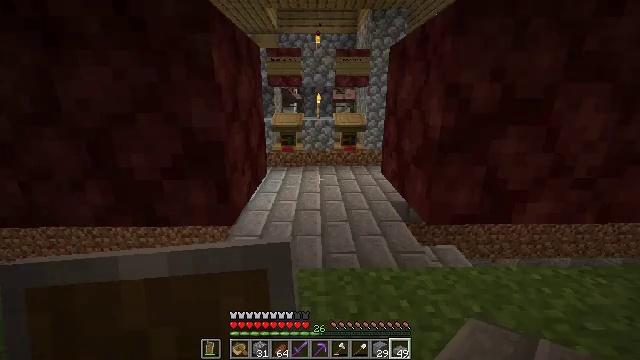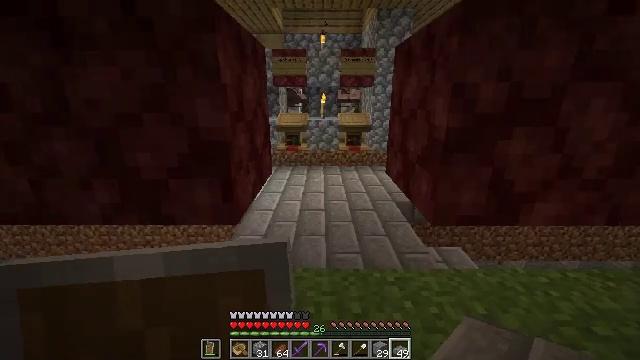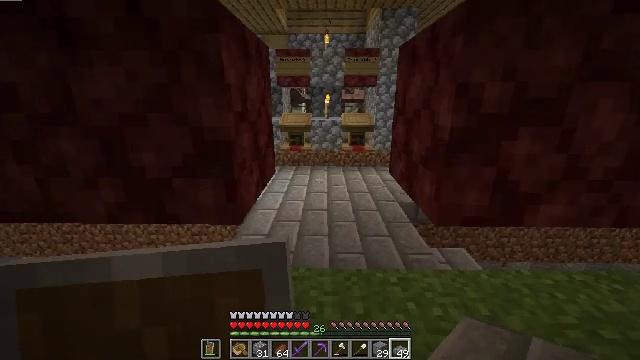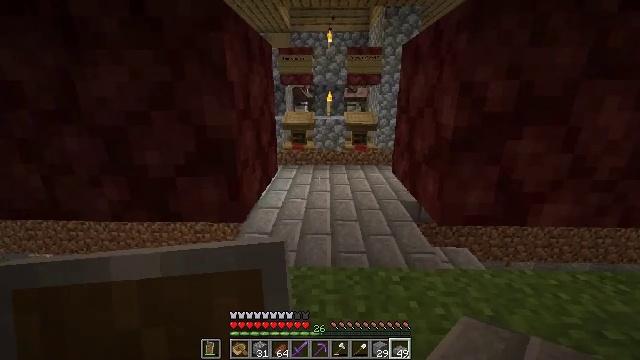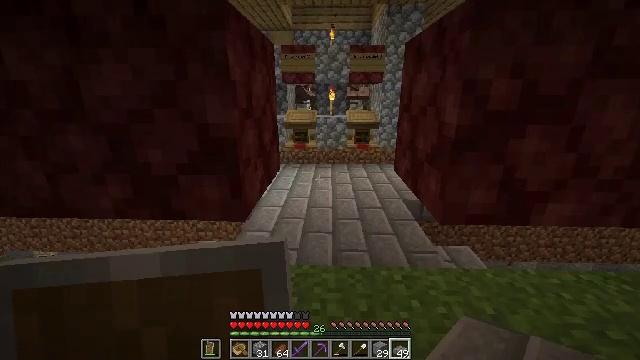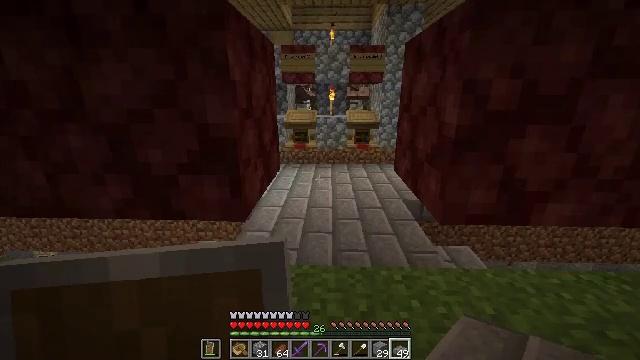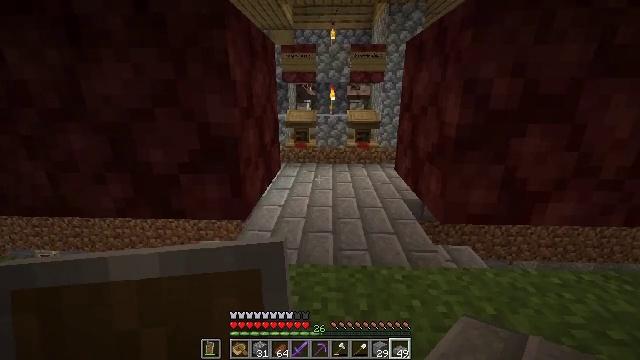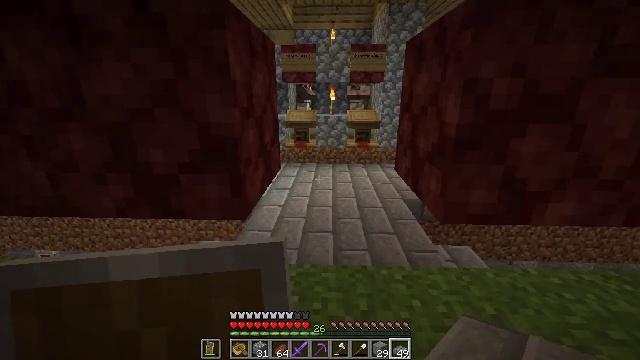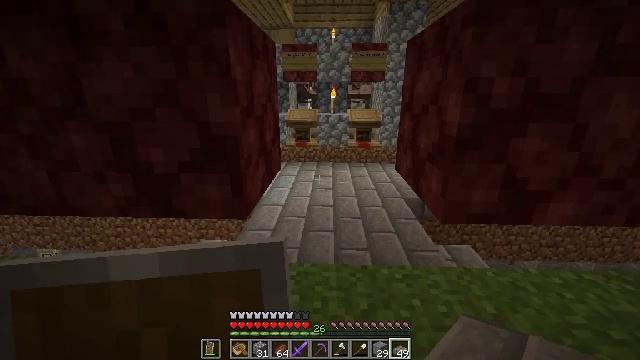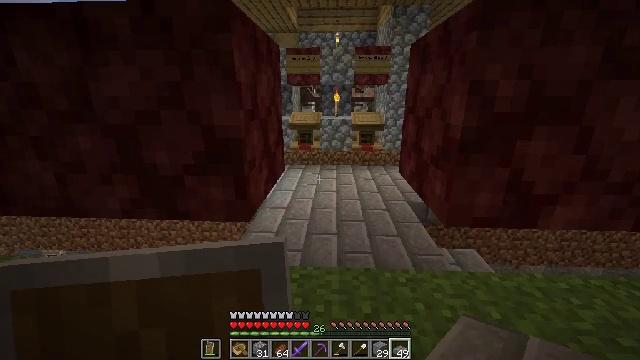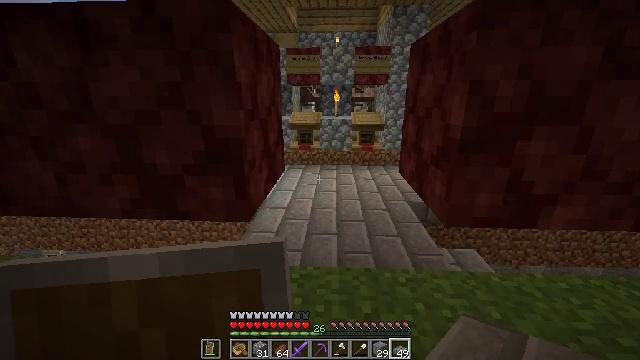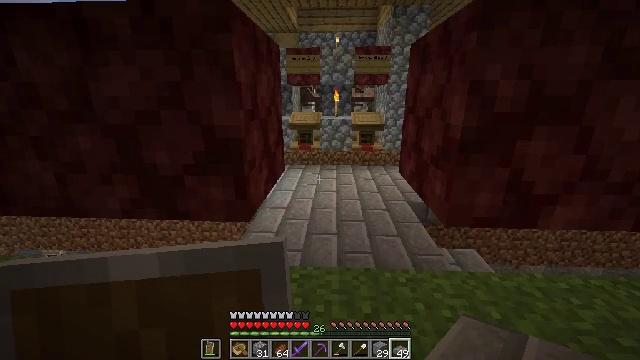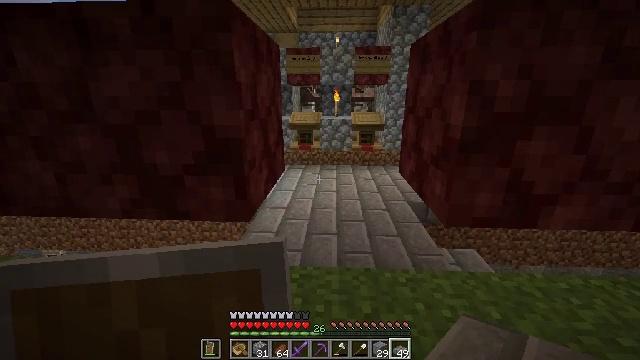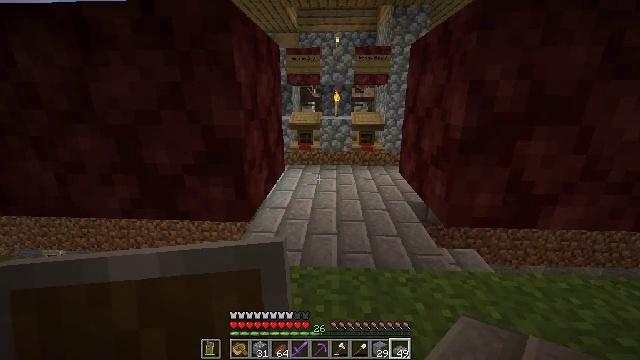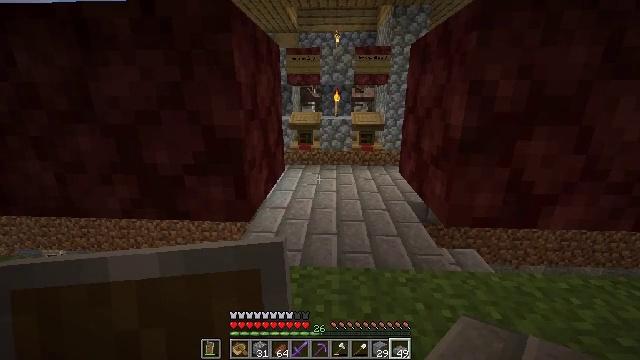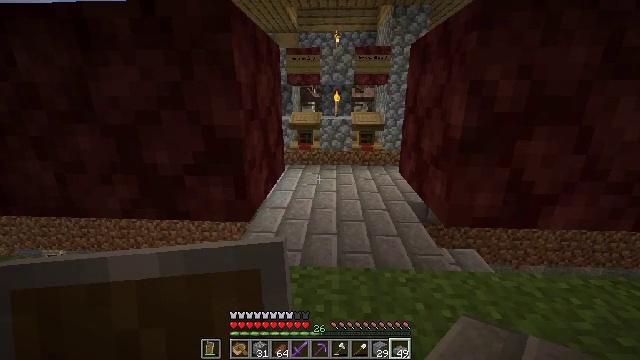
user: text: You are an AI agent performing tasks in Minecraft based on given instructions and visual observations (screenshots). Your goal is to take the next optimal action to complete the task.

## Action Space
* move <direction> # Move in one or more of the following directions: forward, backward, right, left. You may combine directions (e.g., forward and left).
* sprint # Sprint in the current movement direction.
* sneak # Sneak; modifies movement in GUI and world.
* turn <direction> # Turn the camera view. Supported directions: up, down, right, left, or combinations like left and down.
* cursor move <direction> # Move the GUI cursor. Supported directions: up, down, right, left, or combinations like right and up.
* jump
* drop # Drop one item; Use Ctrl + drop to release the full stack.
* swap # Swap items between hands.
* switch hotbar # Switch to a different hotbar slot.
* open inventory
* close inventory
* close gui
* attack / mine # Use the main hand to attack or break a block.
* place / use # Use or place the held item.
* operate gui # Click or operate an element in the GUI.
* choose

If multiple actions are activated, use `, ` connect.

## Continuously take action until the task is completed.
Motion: motion action
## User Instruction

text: Mine the iron door to remove it.
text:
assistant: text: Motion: turn left
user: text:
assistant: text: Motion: no_op
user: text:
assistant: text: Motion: no_op
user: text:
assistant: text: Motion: no_op
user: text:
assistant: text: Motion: no_op
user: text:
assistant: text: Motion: no_op
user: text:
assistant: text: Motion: no_op
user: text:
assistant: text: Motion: no_op
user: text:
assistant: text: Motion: no_op
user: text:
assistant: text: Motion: no_op
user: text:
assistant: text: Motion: no_op
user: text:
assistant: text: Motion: no_op
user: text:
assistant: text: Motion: no_op
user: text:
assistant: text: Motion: no_op
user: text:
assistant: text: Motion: no_op
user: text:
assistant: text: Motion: no_op
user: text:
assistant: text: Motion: no_op
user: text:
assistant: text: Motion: no_op
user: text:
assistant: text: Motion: no_op
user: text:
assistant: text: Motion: no_op
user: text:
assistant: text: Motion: no_op
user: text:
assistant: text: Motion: no_op
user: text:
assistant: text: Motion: no_op
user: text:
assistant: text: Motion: no_op
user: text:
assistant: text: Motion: no_op
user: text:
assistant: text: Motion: no_op
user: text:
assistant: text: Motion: no_op
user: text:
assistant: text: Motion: no_op
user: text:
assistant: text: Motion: no_op
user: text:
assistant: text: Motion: no_op